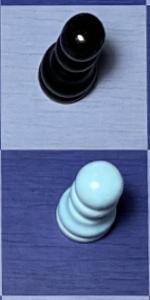
Label: Pawn_White